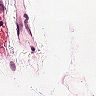
Metastatic tissue present: no